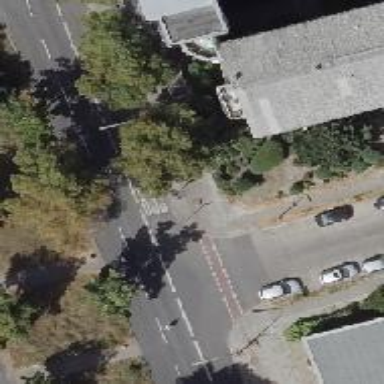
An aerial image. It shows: Unmarked crossing with pedestrian island.